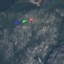
Land use / land cover class: HerbaceousVegetation